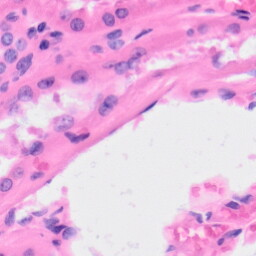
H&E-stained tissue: Kidney